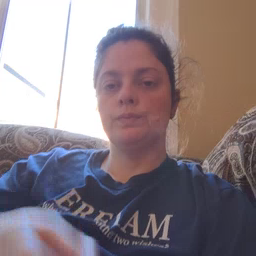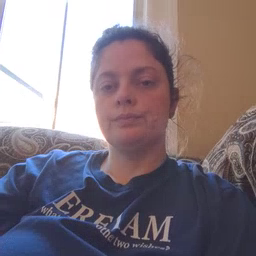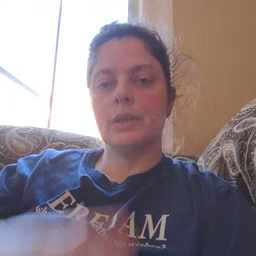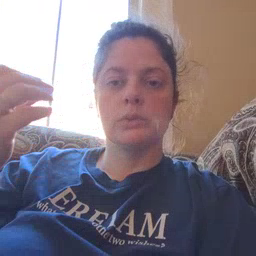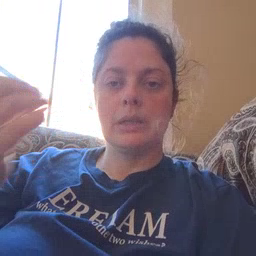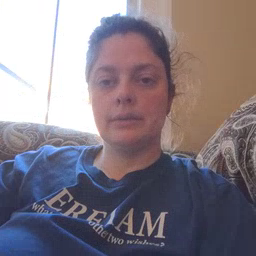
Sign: outside